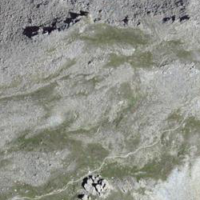
EUNIS habitat code: 31
Species observed at this site:
Turdus torquatus